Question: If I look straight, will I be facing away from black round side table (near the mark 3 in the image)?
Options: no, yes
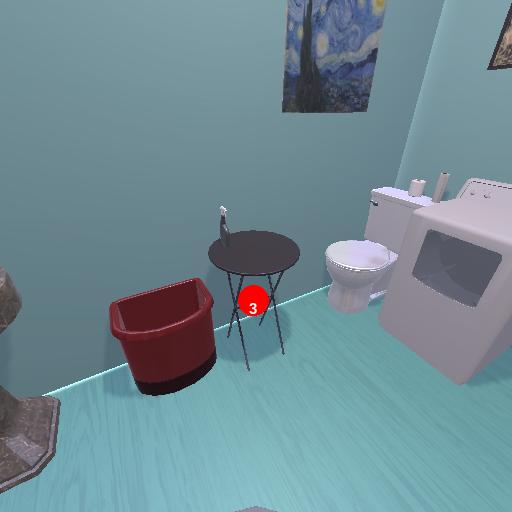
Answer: no